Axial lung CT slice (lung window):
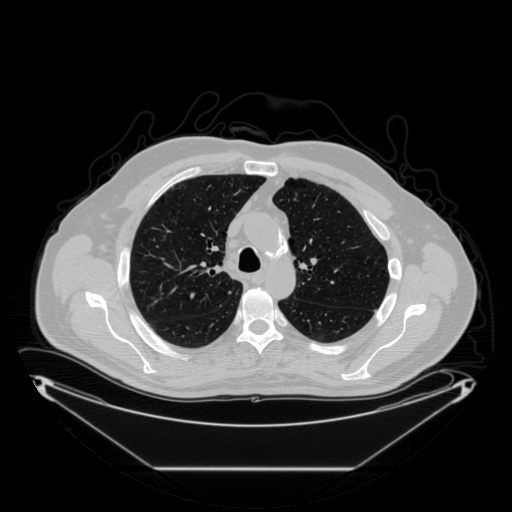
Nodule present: no